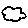
Label: cloud